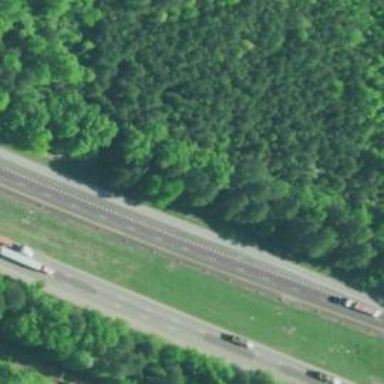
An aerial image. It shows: View of motorway.